Interaction volume radius: 10 \u00c5
Interaction volume height: 25 \u00c5
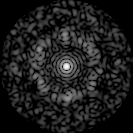
Disorder parameter: 0.7956